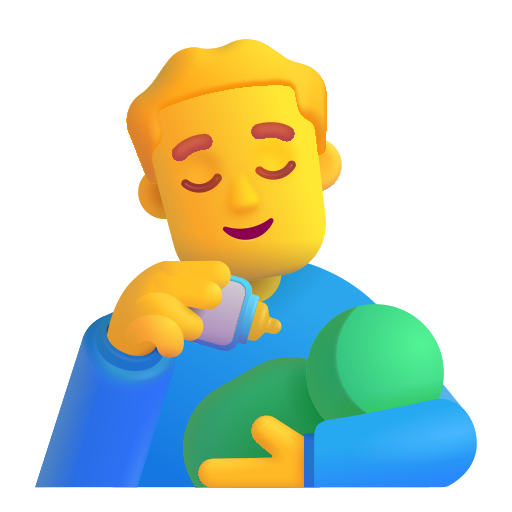
man feeding baby color default